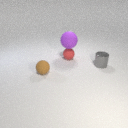
small red rubber sphere behind small brown rubber sphere